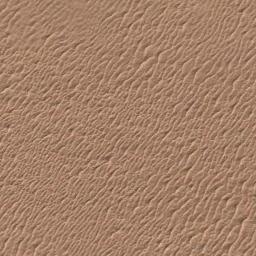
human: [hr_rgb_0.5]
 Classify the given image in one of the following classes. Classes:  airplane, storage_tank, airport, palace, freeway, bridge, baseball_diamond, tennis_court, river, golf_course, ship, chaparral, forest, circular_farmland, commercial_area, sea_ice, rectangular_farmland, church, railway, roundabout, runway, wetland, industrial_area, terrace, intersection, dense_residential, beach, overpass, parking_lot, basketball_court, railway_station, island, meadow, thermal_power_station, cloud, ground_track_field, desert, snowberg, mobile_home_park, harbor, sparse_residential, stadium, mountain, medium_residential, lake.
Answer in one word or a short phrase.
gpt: desert